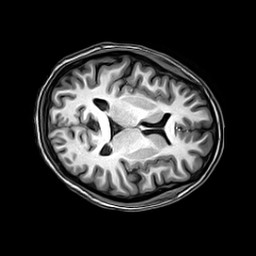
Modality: T1w
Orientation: axial
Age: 22
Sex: female